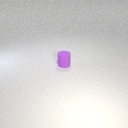
small purple rubber cylinder